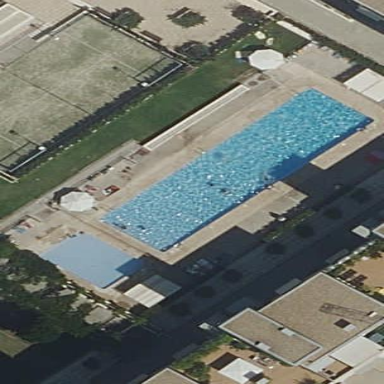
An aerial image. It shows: Swimming pool located in leisure land.